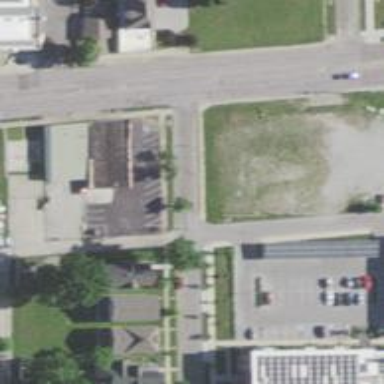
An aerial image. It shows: Alley classified as service road.